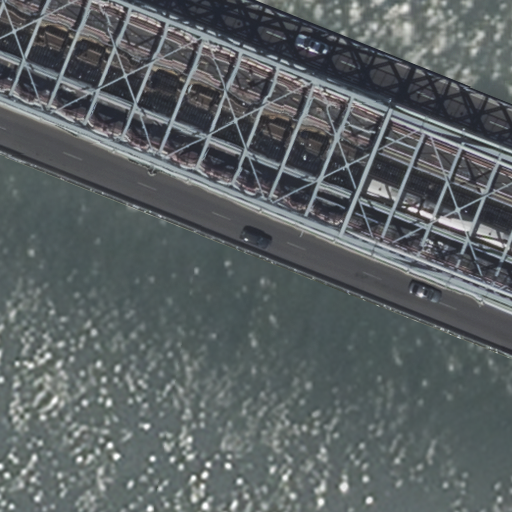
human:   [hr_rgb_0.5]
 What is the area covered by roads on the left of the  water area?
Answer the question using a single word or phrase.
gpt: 0m2

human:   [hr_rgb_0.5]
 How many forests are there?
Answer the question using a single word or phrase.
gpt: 0

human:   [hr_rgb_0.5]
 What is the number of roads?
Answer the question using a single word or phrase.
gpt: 6

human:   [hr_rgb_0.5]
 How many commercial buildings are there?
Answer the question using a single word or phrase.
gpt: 0

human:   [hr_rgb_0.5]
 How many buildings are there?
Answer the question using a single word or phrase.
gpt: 0

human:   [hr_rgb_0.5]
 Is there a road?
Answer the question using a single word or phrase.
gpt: yes

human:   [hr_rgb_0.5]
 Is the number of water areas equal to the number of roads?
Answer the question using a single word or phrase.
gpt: no

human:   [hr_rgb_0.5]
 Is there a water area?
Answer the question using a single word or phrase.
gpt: yes

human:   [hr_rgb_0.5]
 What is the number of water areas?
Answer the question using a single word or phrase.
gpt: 1

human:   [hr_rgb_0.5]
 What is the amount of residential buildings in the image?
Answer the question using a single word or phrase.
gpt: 0

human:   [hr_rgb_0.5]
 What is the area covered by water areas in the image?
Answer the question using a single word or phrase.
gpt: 10607m2

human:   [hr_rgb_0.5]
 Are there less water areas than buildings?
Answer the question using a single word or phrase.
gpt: no

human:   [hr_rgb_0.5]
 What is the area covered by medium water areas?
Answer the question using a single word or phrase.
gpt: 0m2

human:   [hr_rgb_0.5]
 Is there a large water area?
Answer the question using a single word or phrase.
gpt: yes

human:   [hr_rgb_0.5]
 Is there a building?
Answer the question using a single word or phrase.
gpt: no

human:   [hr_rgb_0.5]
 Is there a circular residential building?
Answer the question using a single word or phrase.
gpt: no

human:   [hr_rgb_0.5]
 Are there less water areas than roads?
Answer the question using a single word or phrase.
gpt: yes

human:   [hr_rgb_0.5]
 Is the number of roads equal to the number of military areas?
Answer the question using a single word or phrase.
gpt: no

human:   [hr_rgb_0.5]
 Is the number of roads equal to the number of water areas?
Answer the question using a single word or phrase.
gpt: no

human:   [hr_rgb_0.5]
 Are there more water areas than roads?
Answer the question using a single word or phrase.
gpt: no

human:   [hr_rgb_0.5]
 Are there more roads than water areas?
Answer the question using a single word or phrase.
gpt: yes

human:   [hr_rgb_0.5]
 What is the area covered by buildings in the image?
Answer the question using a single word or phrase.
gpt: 0m2

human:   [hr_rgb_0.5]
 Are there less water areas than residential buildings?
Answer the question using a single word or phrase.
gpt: no

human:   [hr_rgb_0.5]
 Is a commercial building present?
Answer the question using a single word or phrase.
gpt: no

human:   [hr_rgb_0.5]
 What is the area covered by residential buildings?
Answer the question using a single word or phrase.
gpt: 0m2

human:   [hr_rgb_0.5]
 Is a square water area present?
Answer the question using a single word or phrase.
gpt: no

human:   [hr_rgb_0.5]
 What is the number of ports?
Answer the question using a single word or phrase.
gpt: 0

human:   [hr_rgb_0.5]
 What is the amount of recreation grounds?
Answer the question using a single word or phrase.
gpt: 0

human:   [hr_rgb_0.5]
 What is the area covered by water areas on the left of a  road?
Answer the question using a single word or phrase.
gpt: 0m2

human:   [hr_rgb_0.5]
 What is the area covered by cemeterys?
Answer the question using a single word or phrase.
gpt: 0m2

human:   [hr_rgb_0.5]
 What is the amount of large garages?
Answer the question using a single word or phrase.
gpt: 0

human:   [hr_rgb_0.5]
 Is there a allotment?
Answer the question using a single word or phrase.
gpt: no

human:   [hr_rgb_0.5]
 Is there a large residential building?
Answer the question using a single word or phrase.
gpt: no

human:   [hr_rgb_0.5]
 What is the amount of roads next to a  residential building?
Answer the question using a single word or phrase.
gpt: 0

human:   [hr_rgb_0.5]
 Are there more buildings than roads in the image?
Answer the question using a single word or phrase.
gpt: no

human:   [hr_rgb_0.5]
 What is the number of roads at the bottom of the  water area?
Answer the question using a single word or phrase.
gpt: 0

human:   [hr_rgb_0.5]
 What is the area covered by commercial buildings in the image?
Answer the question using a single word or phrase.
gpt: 0m2

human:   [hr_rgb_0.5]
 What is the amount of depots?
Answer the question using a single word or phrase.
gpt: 0

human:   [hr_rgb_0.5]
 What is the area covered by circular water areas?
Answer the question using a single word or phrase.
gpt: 0m2

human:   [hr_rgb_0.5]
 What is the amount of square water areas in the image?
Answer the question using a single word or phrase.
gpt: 0

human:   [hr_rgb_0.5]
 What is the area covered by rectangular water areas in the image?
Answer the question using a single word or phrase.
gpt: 10607m2

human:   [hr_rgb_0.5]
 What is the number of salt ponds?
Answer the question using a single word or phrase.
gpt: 0

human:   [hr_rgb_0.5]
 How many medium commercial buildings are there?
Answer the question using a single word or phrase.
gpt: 0

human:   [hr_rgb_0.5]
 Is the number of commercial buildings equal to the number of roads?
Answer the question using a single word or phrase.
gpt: no

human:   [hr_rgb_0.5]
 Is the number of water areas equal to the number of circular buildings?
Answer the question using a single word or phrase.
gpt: no

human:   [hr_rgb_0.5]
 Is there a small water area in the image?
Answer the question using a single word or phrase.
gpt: no

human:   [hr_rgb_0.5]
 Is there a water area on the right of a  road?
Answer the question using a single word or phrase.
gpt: no

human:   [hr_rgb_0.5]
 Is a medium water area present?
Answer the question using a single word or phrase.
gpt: no

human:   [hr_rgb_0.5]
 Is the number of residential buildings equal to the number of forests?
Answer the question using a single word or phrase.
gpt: yes

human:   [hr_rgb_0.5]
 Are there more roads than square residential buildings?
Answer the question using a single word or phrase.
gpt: yes

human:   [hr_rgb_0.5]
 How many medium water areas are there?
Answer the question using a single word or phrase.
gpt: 0

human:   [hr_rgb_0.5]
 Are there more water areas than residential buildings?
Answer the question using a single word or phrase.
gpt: yes

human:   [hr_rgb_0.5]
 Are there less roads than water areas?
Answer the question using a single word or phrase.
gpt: no

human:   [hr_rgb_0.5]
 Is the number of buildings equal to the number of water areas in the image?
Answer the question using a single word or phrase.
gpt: no

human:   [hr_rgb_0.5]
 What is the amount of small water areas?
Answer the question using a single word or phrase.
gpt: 0

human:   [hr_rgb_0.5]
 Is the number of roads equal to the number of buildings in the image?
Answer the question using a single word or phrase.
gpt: no

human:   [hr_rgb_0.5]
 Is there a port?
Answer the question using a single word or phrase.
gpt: no

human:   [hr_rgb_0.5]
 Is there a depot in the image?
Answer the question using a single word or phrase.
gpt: no

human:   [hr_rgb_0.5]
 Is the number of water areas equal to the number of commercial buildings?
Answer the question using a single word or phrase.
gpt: no

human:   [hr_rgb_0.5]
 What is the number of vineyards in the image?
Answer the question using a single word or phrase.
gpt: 0

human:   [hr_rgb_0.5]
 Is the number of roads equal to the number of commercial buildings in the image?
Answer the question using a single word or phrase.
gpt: no

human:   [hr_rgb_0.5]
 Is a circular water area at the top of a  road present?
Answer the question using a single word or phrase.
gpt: no

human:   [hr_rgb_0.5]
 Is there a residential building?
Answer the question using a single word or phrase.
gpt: no

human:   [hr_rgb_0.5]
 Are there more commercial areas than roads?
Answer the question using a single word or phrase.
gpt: no